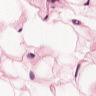
Metastatic tissue present: no